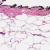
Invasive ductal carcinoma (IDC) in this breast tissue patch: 0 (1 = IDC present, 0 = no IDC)